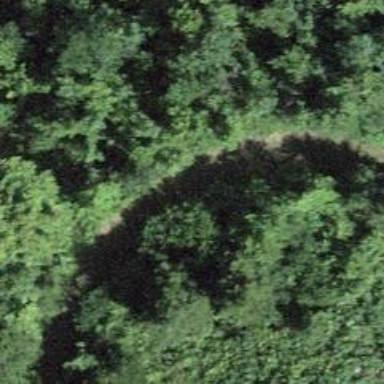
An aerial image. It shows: Path with grade 5 tracktype.